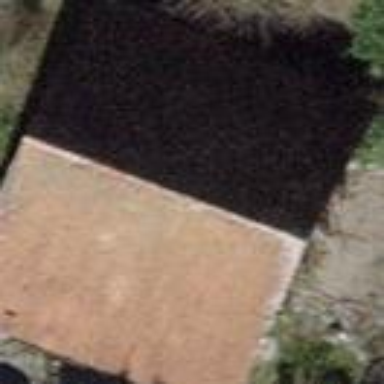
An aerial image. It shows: Shed.